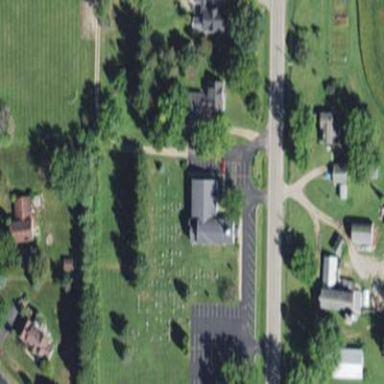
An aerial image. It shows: Cemetery.